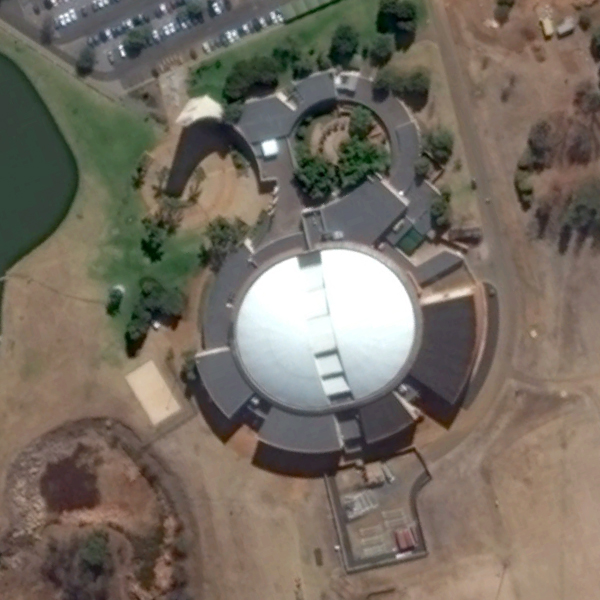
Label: Center